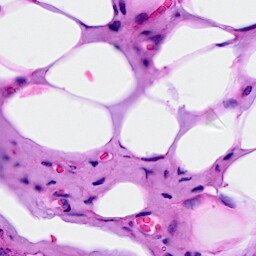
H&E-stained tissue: Breast